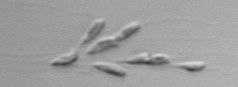
Label: Dinobryon